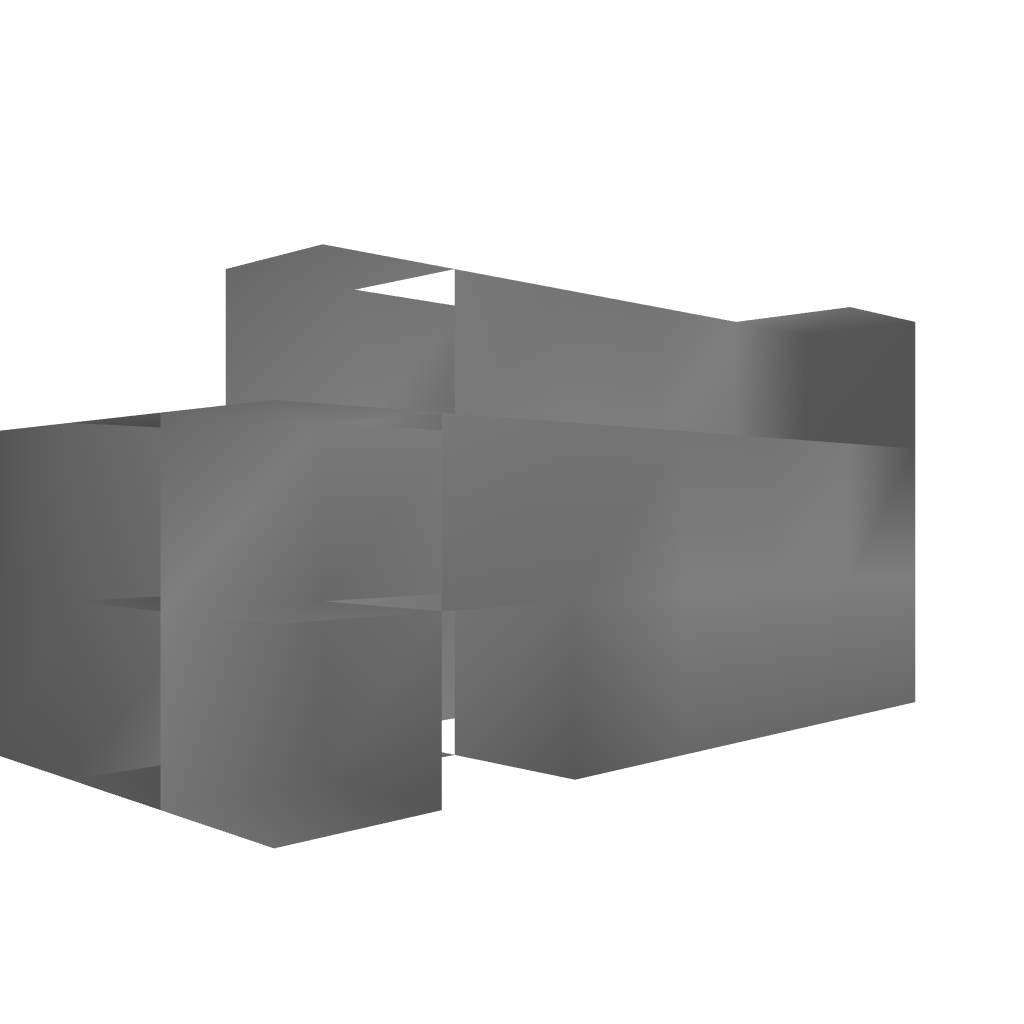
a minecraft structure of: defense machine